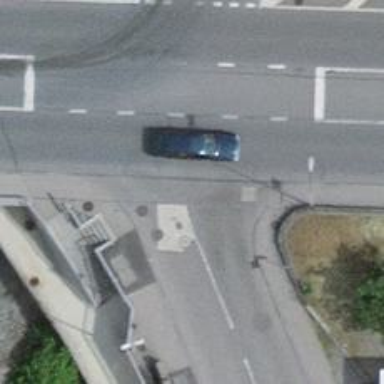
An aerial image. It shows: Unmarked crossing on the road.